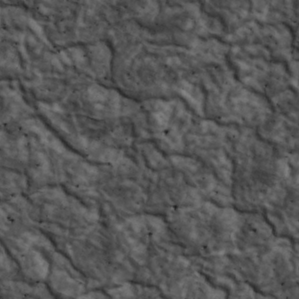
Label: non_frost